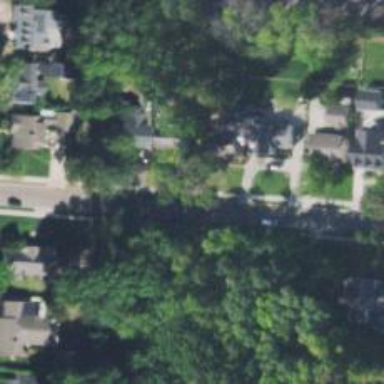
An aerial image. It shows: Residential driveway used as service road.